Field crop: maize
Growth stage: 2
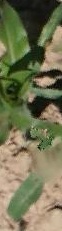
Species: maize